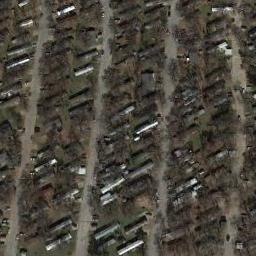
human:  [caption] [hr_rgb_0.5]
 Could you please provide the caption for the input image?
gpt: The mobile home park is on the bare land next to some trees and road .

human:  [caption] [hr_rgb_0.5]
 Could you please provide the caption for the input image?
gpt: There are three rows of mobile homes .

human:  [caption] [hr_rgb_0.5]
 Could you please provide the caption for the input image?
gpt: Many buildings of different shapes and sizes are in mobile home parks .

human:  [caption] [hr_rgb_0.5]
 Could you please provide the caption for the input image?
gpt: The mobile home park has lots of mobile homes of different colors and bare trees and some roads go through the mobile home park .

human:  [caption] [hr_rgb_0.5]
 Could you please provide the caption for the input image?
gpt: There are many buildings and brown trees in the mobile home park .